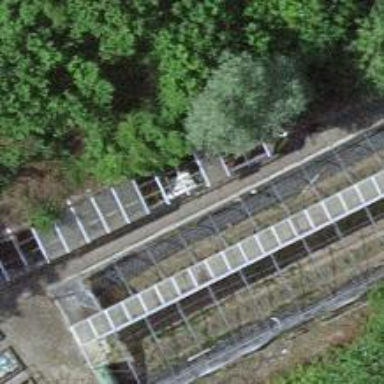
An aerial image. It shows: Greenhouse.